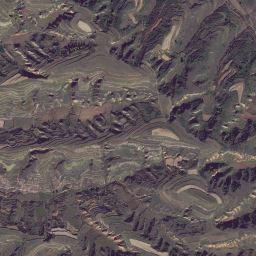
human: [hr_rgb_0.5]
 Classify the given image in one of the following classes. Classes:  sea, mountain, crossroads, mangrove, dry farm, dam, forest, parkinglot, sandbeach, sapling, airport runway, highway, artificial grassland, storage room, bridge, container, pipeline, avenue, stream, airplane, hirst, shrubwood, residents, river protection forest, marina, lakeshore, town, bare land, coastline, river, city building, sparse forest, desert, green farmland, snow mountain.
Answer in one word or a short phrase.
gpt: mountain